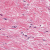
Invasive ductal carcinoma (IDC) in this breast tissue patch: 0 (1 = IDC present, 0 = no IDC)